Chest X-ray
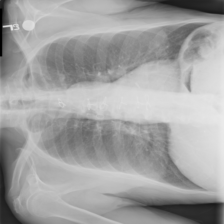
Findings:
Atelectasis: negative
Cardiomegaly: negative
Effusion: negative
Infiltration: negative
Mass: negative
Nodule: negative
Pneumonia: negative
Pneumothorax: negative
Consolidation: negative
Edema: negative
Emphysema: negative
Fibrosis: negative
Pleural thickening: negative
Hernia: negative